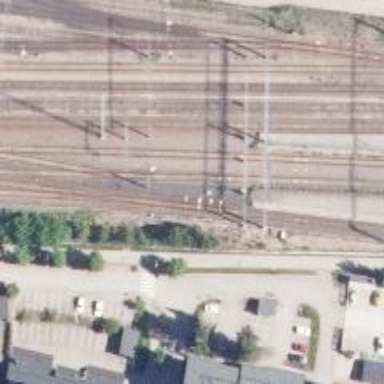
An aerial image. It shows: Railway signal.